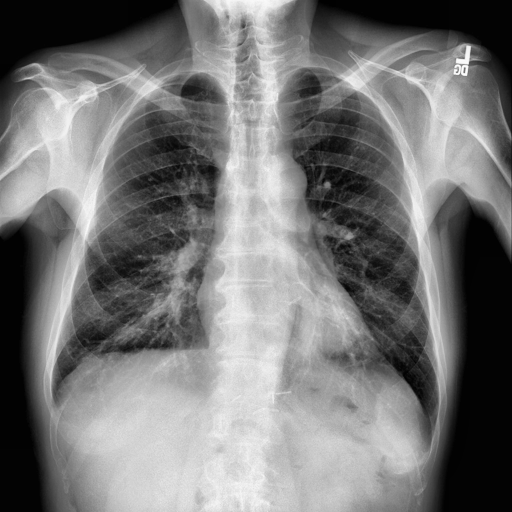
Finding: NORMAL